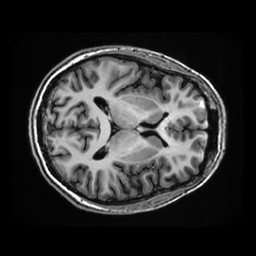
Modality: T1w
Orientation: axial
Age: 21
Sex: male
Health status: healthy
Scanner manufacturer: ge
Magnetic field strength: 3 T
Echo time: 0.0052 s